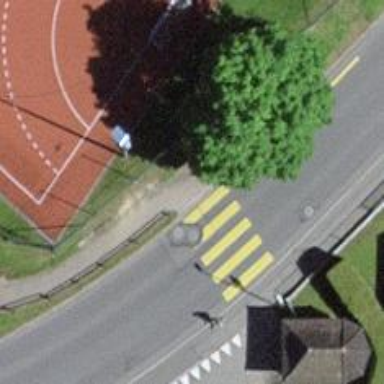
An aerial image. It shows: Zebra crossing on the road.